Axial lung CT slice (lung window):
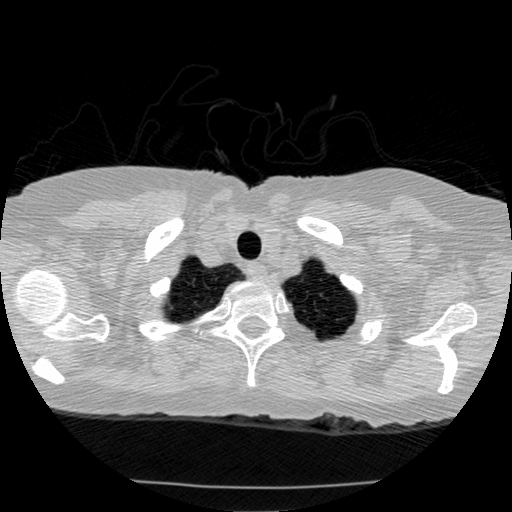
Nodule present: no